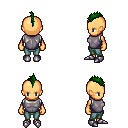
a pixel art fantasy rpg character, female body template, human, tanned skin, steel chest armor, teal pants, green mohawk hairstyle, metal boots, four views (front, back, left, right), 2x2 character sprite sheet, small pixel art, hard edges, no anti-aliasing